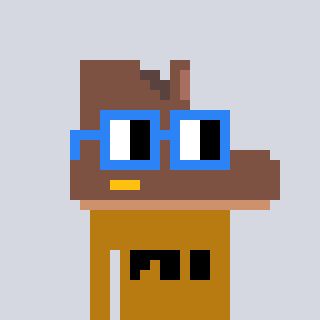
a pixel art character with square blue glasses, a boot-shaped head and a gold-colored body on a cool background